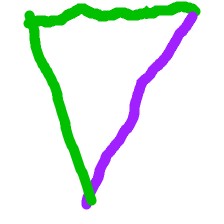
Shape: triangle